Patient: sex F, age 59
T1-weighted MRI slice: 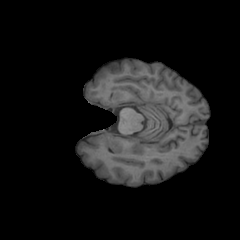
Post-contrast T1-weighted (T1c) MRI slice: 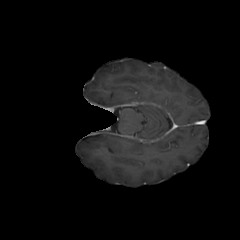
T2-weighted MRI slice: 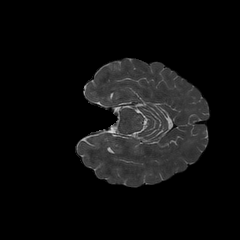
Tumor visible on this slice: no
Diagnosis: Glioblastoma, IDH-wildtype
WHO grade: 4